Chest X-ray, AP view. Patient: 22 years old, sex M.
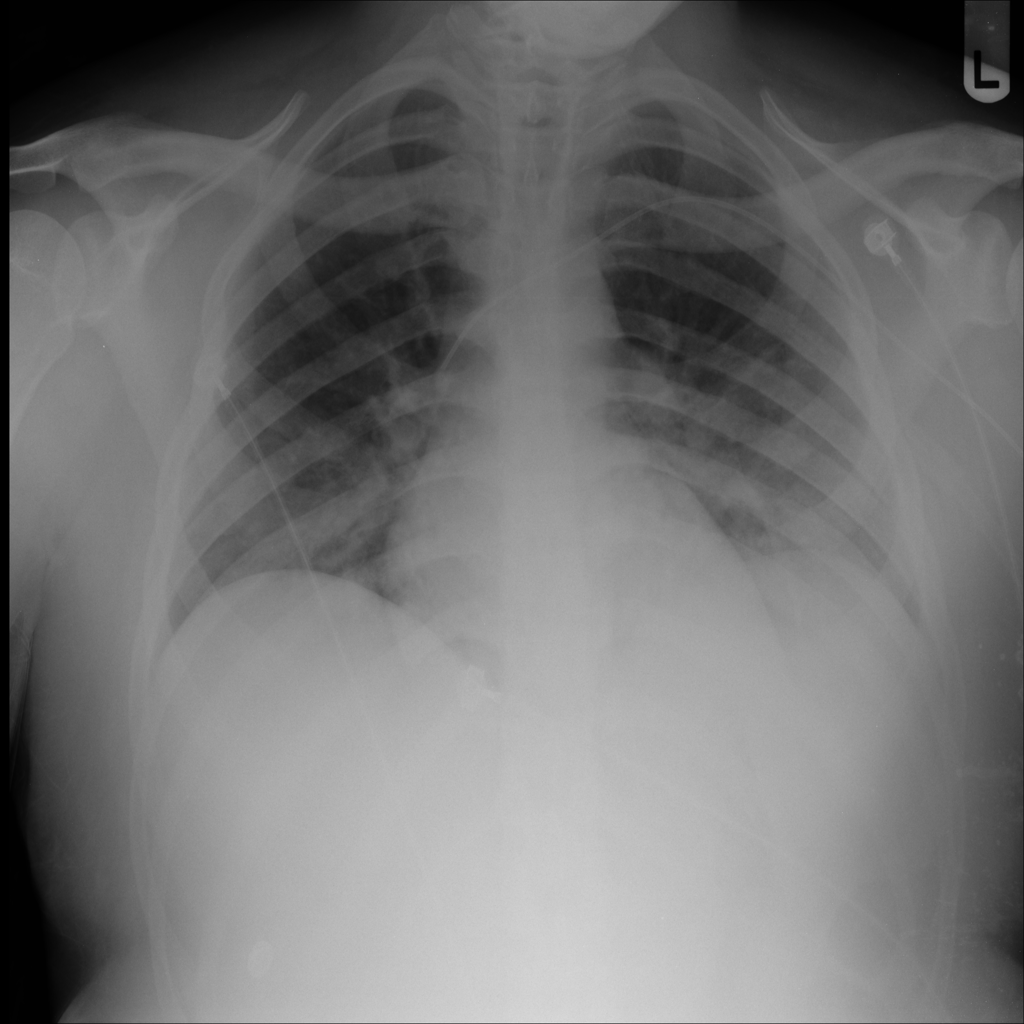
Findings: Effusion, Infiltration